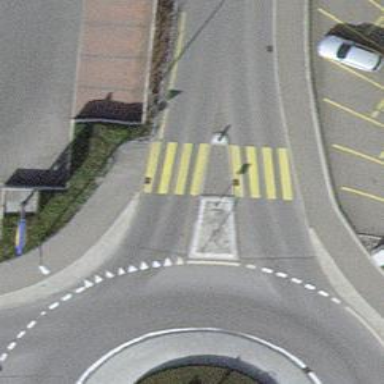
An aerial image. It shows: Marked pedestrian crossing with zebra designation and central island.